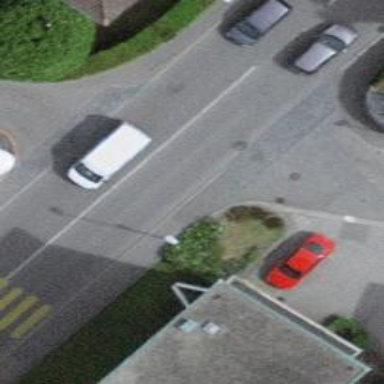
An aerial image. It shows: Road with traffic signals.